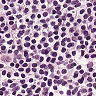
Metastatic tissue present: no